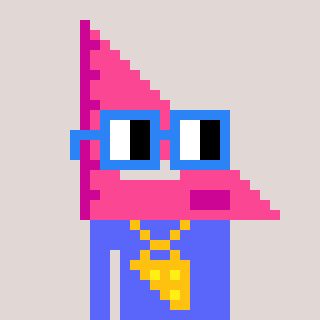
a pixel art character with square blue glasses, a squadron ruler-shaped head and a purple-colored body on a warm background